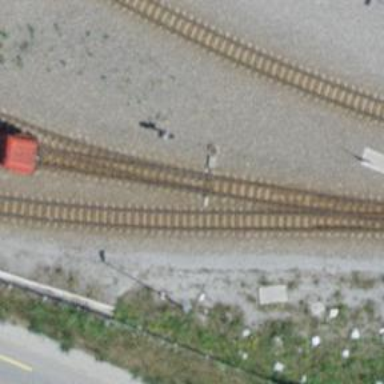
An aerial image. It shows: Railway switch.